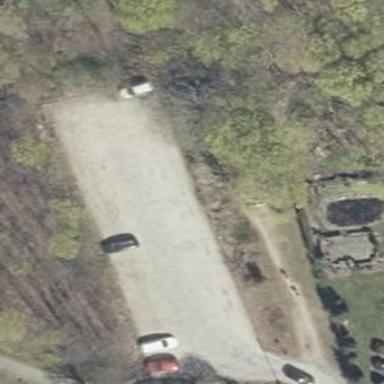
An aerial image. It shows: Unpaved parking area.